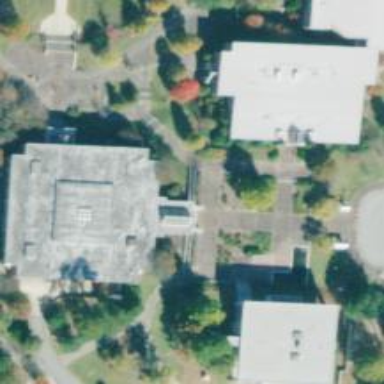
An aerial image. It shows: University building housing library.